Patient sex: F
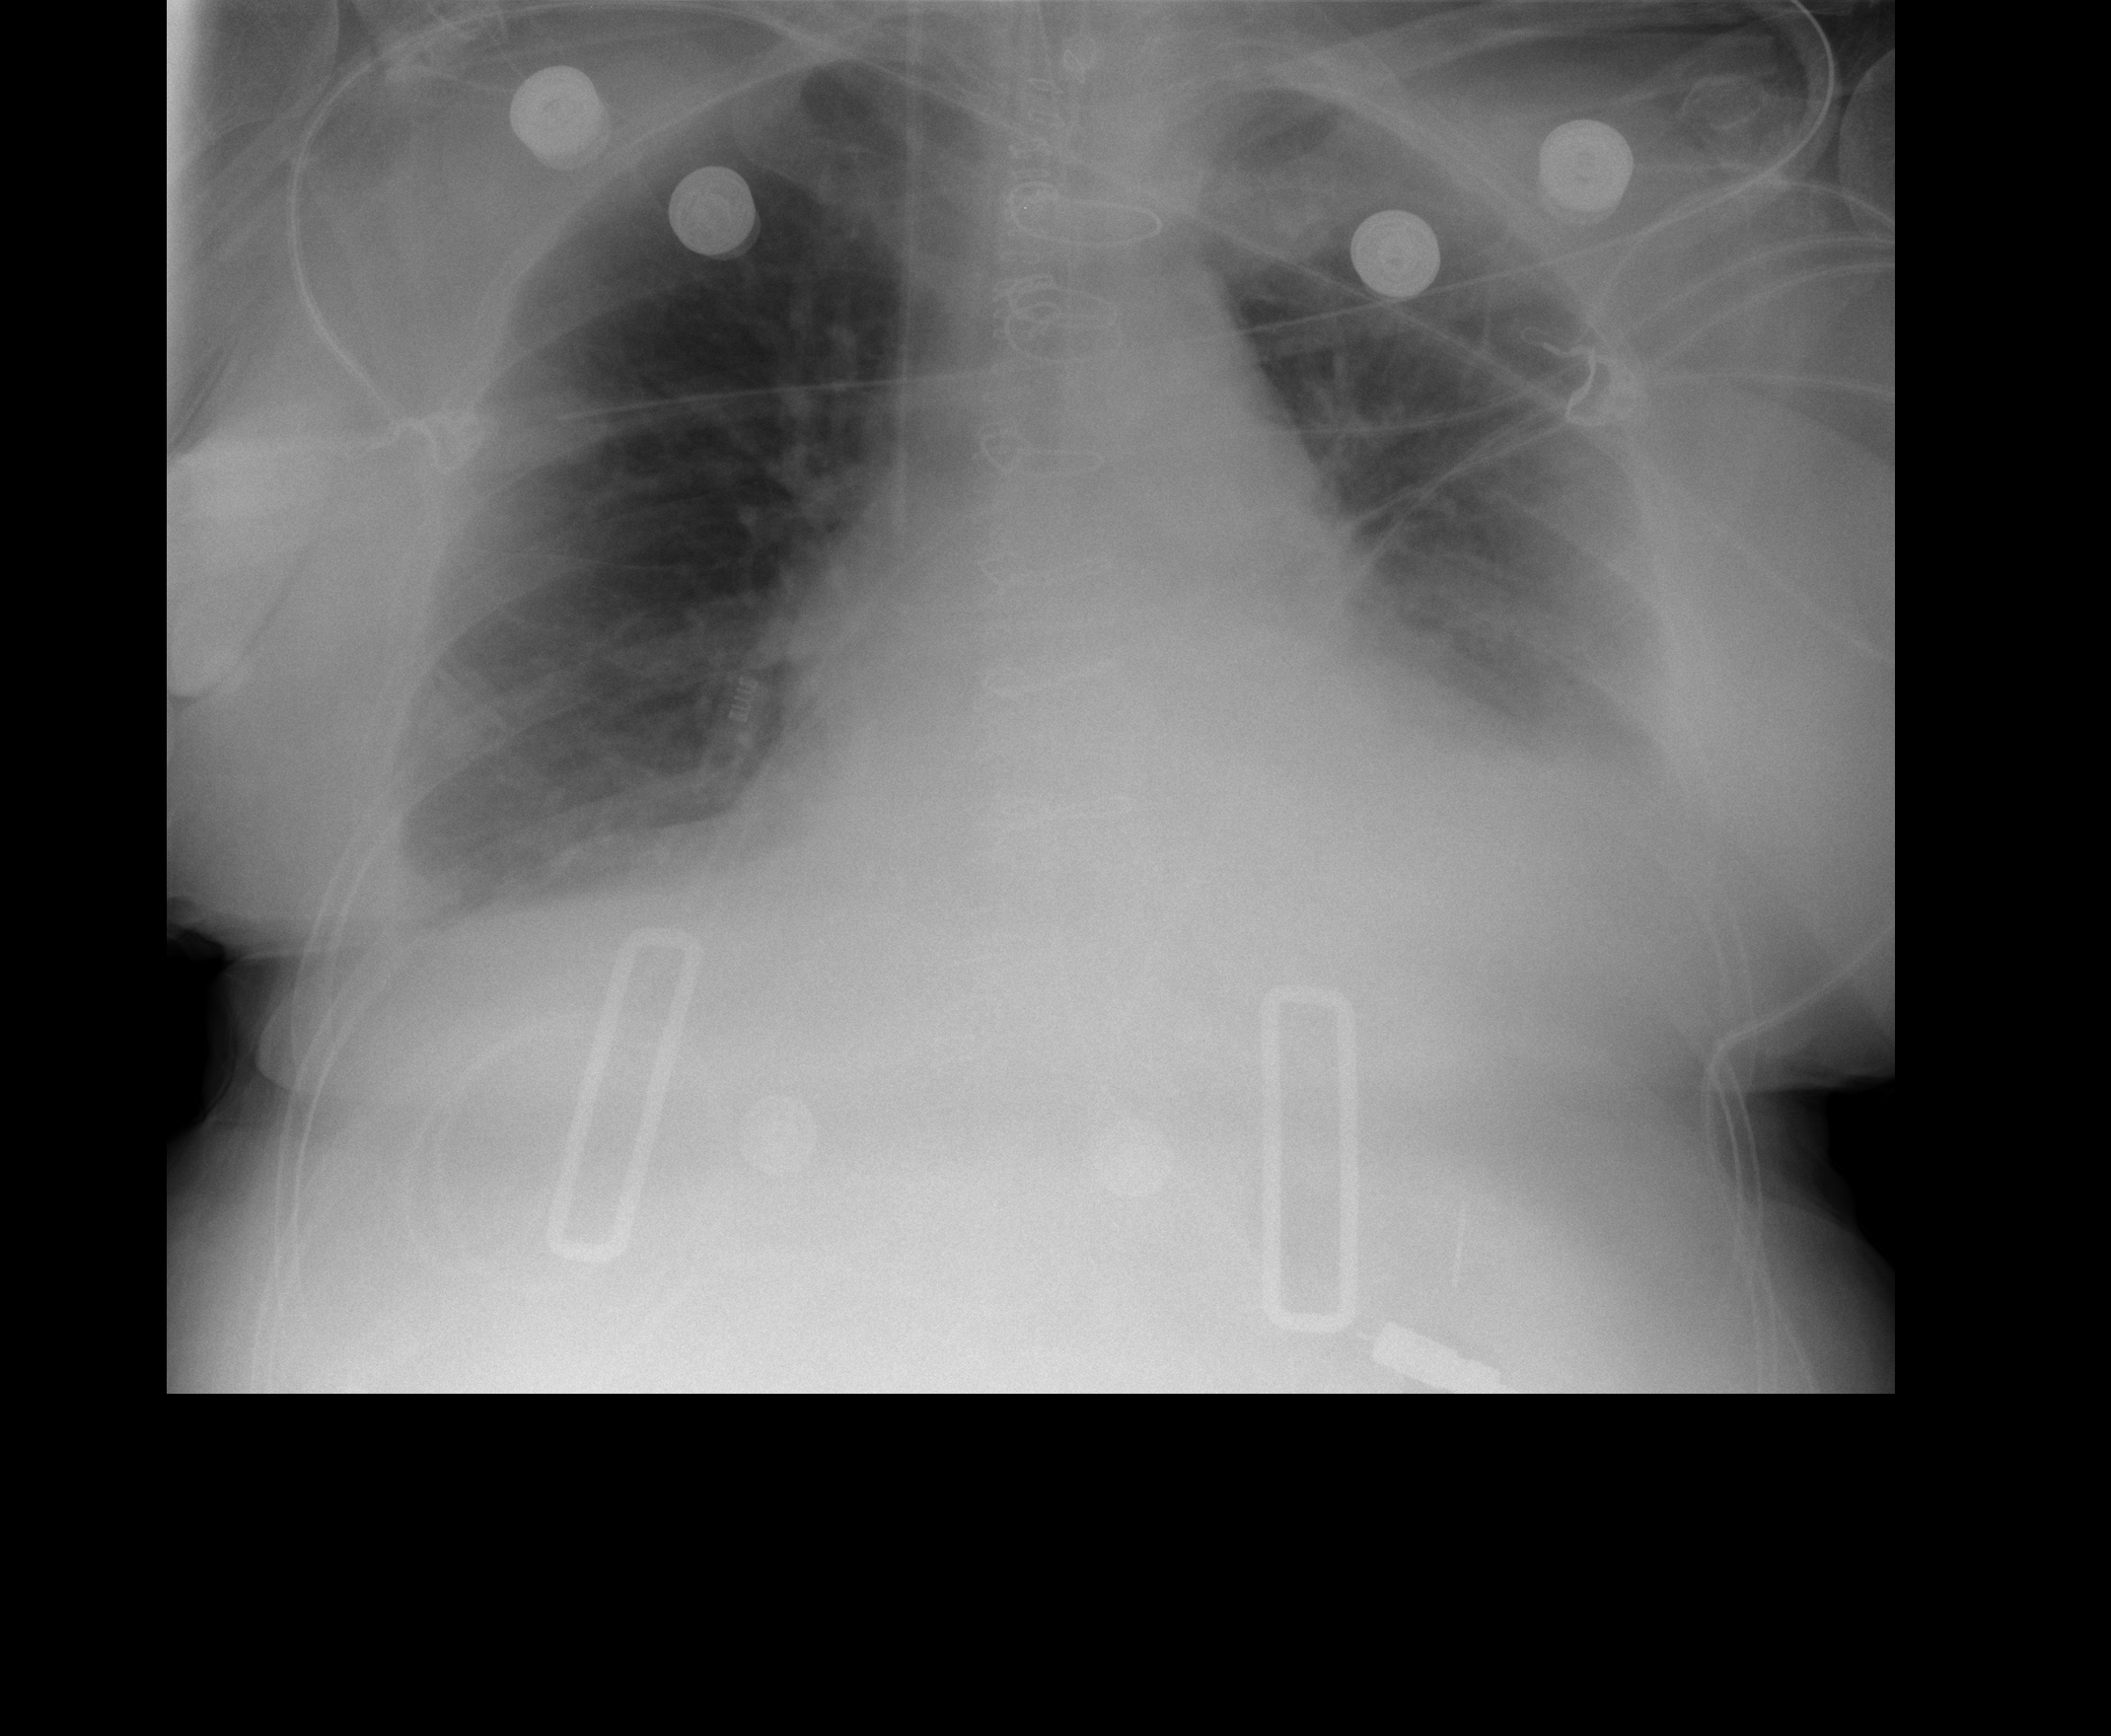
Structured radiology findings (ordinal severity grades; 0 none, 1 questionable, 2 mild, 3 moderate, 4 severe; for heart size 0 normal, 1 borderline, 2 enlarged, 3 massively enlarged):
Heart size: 2
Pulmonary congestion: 2
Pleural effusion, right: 2
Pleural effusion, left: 2
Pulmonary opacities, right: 0
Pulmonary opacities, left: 0
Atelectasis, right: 0
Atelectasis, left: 2